Question: My boss has asked me to set up a connection to our oracle Database (not local).
My first step was to download a oracle ODBC driver to use.
I downloaded and installed "ODBC Driver for Rdb, Release 3.3.2.0 64-bit (odbc3320_64.zip)".
I then decided to set up the DNS as I have done before using ODBC manager in windows 7.
Unfortunatly its not as easy as setting up a connection to a sql server.
Im wondering could some one walk me through the process or has anyone got a video link?
Many thanks
heres TNSPING result

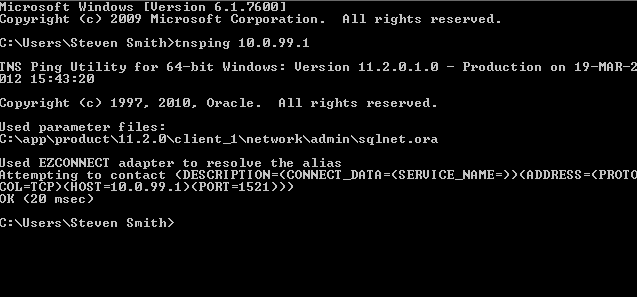
Answer: Assuming that you are trying to connect to an Oracle database, not an Oracle RDB database (RDB is a database that Oracle the company acquired from DEC), and assuming that the Oracle database is a reasonably recent version, and assuming that you do not have a version of the Oracle client installed on your machine now, the simplest approach is likely to download and install the 11.2 Oracle client on your machine and to choose to install the Oracle ODBC driver as part of that installation.
If you look at the <URL>.